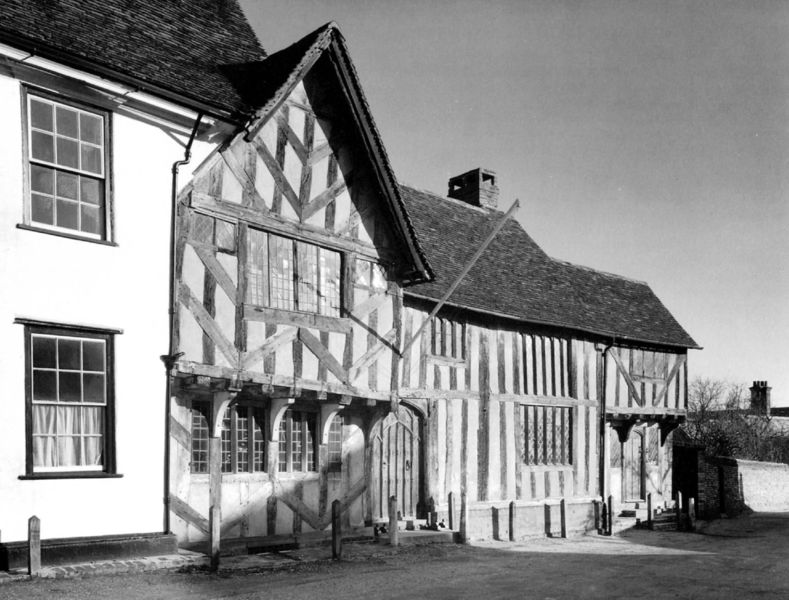
Titel: Little Hall, Lavenham/Suffolk
Standort: Lavenham (EU - GB - Suffolk)
Schlagwörter: himmel, schatten, abend, fenster, grau, holz, licht, pfeiler, schwarz, strasse, szene, tür, weiss, dach, gebäude, haus, vorhang, häuser, england, kamin, schornstein, fassade, dächer, giebel, mauer, bauernhof, hof, gardine, foto, fotografie, photographie, eingang, erker, scheune, schwarzweiß, photo, gutshof, fachwerk, fachwerkhaus, etagen, schindeln, tudor, rietdach, gefache, gardienen, #foto